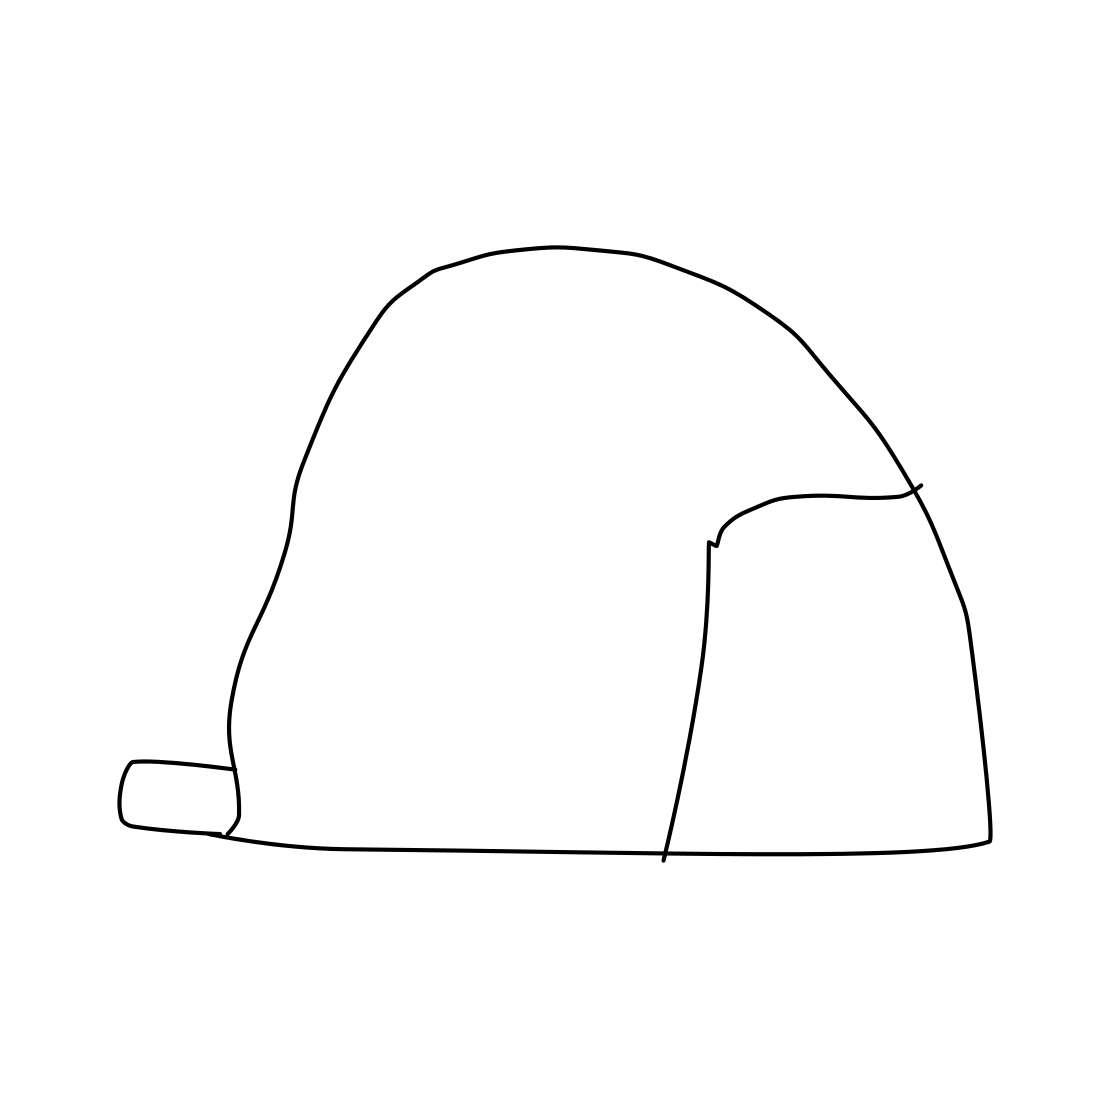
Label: helmet